Question: I am trying to send request to ES from my tests. <URL>. I have a very simple query maintained in a file named 'member' that I want to test.
'''
{
"query" : {
"match_all" : {}
}
}
'''
My test method is
'''
public void testMemberQuery(){
final Charset CHARSET = StandardCharsets.UTF_8
//load query
byte[] bytes = Files.readAllBytes(Paths.get(MEMBER_QUERY_PATH))
String query = CHARSET.decode(ByteBuffer.wrap(bytes)).toString()
println "QUERY => ${query}"
SearchSourceBuilder searchSourceBuilder = new SearchSourceBuilder()
searchSourceBuilder.query(query)
SearchRequestBuilder searchRequestBuilder = client.prepareSearch(INDEX_NAME)
//ClusterAdminClient adminClient = client.admin().cluster()
//searchRequestBuilder.setTypes(Constants.ESTYPE_MEMBER)
//println "CLUSTER => ${adminClient}"
searchRequestBuilder.setSearchType(SearchType.QUERY_THEN_FETCH);
searchRequestBuilder.internalBuilder(searchSourceBuilder)
SearchResponse searchResponse = searchRequestBuilder.execute().actionGet()
println "Search Response => ${searchResponse.toString()}"
//blah blah
}
'''
Unfortunately, I get following error.
'''
Failed to execute phase [query_fetch], total failure; shardFailures {[1][gccount][0]: SearchParseException[[gccount_test][0]: from[-1],size[-1]: Parse Failure [Failed to parse source [{"query_binary":"ewogICAgInF1ZXJ5IiA6IHsgCiAgICAgICAgICAibWF0Y2hfYWxsIiA6IHt9IAogICAgIH0KfQ=="}]]]; nested: QueryParsingException[[gccount_test] No query registered for [query]]; }
org.elasticsearch.action.search.SearchPhaseExecutionException: Failed to execute phase [query_fetch], total failure; shardFailures {[1][gccount_test][0]: SearchParseException[[gccount_test][0]: from[-1],size[-1]: Parse Failure [Failed to parse source [{"query_binary":"ewogICAgInF1ZXJ5IiA6IHsgCiAgICAgICAgICAibWF0Y2hfYWxsIiA6IHt9IAogICAgIH0KfQ=="}]]]; nested: QueryParsingException[[gccount_test] No query registered for [query]]; }
at org.elasticsearch.action.search.type.TransportSearchTypeAction$BaseAsyncAction.onFirstPhaseResult(TransportSearchTypeAction.java:261)
at org.elasticsearch.action.search.type.TransportSearchTypeAction$BaseAsyncAction$3.onFailure(TransportSearchTypeAction.java:214)
at org.elasticsearch.search.action.SearchServiceTransportAction.sendExecuteFetch(SearchServiceTransportAction.java:246)
at org.elasticsearch.action.search.type.TransportSearchQueryAndFetchAction$AsyncAction.sendExecuteFirstPhase(TransportSearchQueryAndFetchAction.java:75)
at org.elasticsearch.action.search.type.TransportSearchTypeAction$BaseAsyncAction.performFirstPhase(TransportSearchTypeAction.java:206)
at org.elasticsearch.action.search.type.TransportSearchTypeAction$BaseAsyncAction.performFirstPhase(TransportSearchTypeAction.java:193)
at org.elasticsearch.action.search.type.TransportSearchTypeAction$BaseAsyncAction$2.run(TransportSearchTypeAction.java:179)
at java.util.concurrent.ThreadPoolExecutor.runWorker(ThreadPoolExecutor.java:1110)
at java.util.concurrent.ThreadPoolExecutor$Worker.run(ThreadPoolExecutor.java:603)
at java.lang.Thread.run(Thread.java:722)
'''
I am using elasticsearch 0.90.2 dependecy
'''
[group: 'org.elasticsearch', name: 'elasticsearch', version: '0.90.2']
'''
Same thing runs fine in real environment(snapshot below)

Is the problem with while loading query from file that caused it's malformation or what?
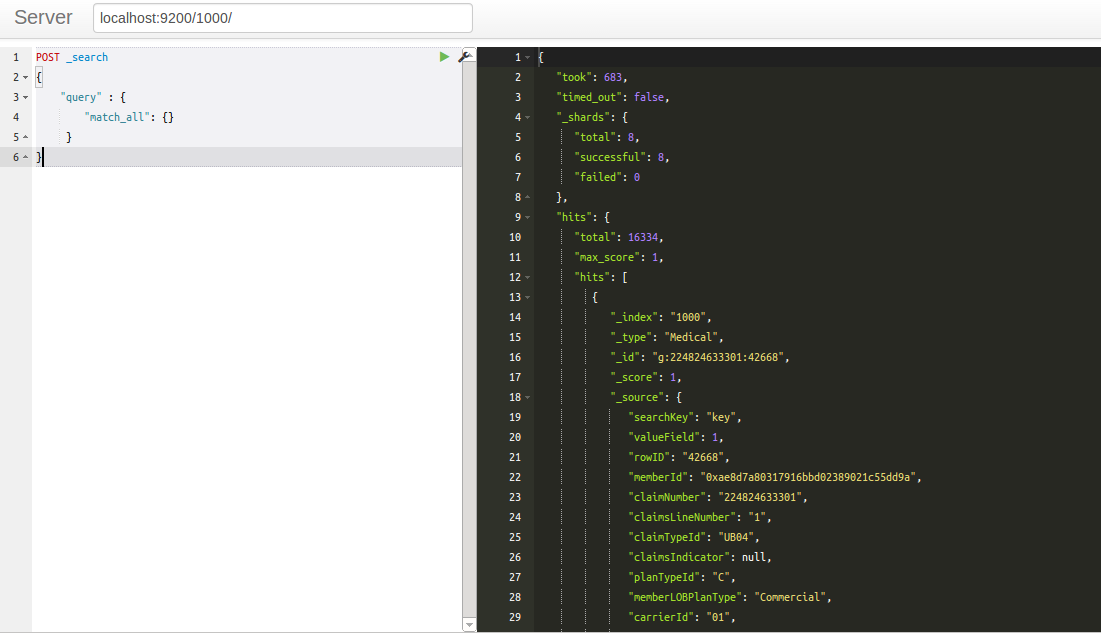
Answer: The exception basically means "There is no known query type called 'query'". I'm guessing that your client library is automatically inserting the top-level 'query' property, so your generated query actually looks like this:
'''
{
"query" : {
"query" : {
"match_all" : {}
}
}
}
'''
If your client can dump the JSON representation of the query, that can help a lot in debugging.
Try removing the 'query' portion from your text file so that it is just the 'match_all' query, see if that works for you.